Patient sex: M
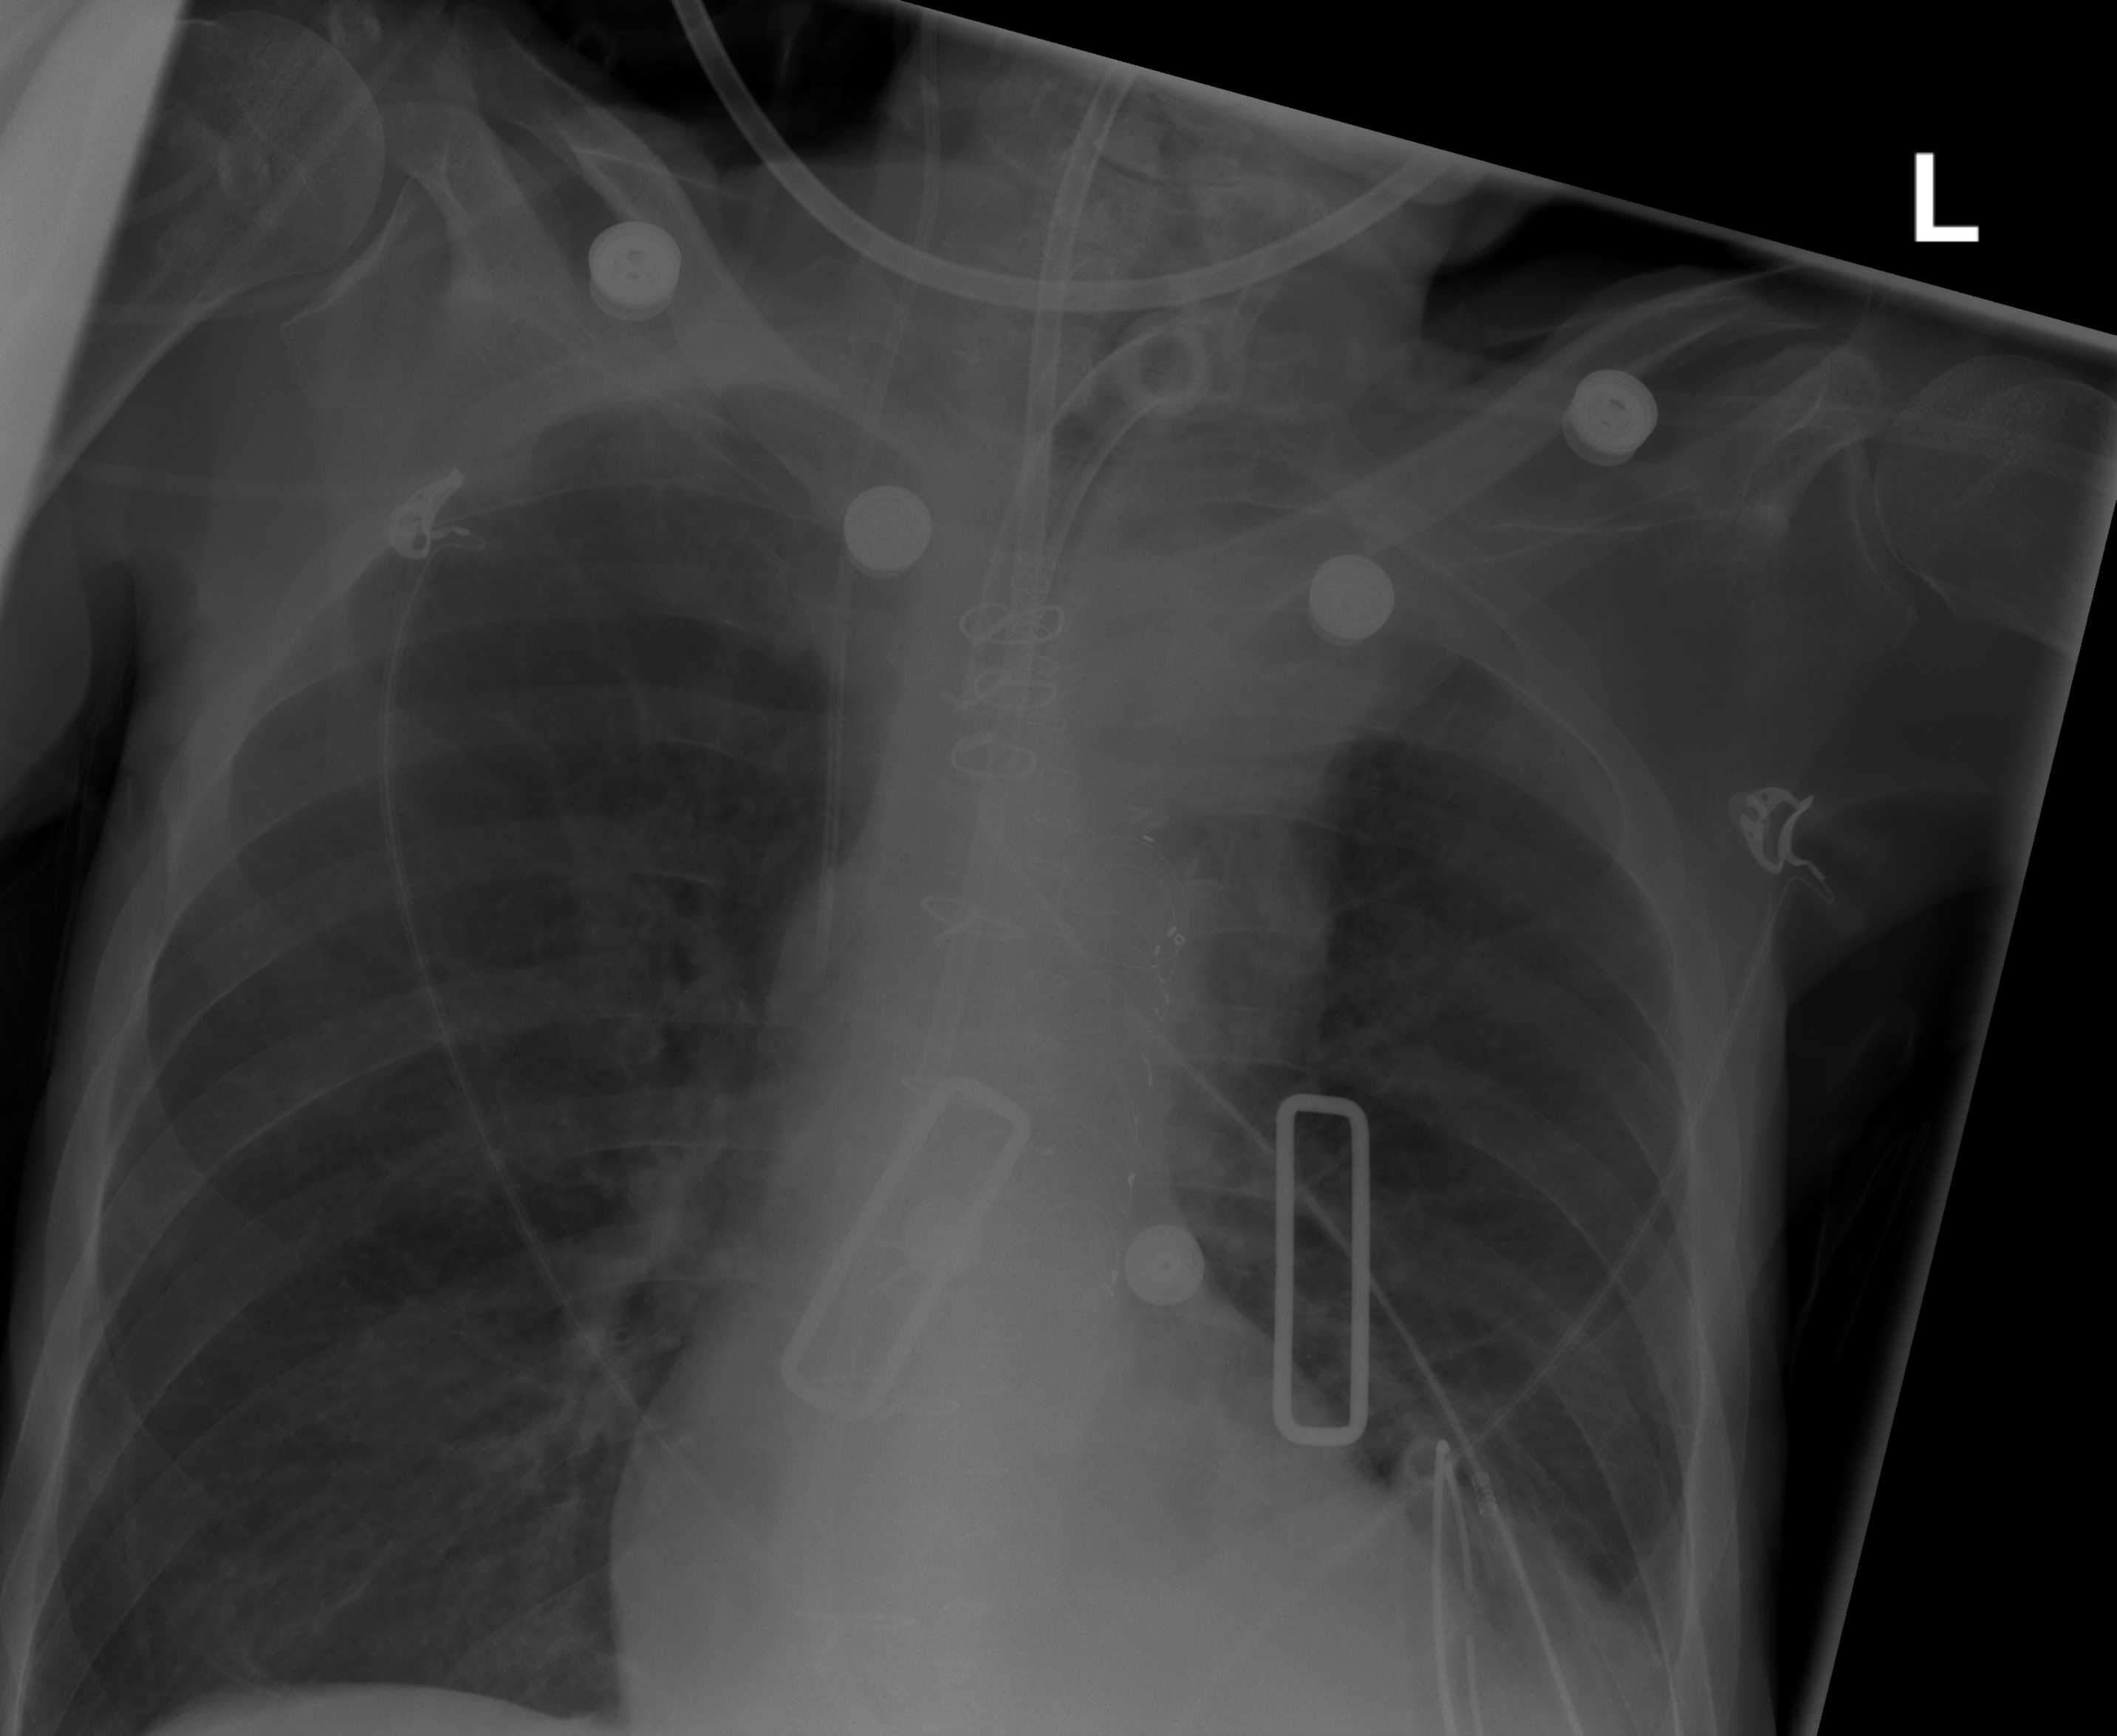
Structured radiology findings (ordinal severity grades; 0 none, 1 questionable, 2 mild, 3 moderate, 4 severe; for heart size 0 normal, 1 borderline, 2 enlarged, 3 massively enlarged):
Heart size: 2
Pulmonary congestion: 0
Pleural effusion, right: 0
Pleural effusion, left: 3
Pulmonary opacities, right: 0
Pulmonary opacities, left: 0
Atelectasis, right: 0
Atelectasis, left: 2